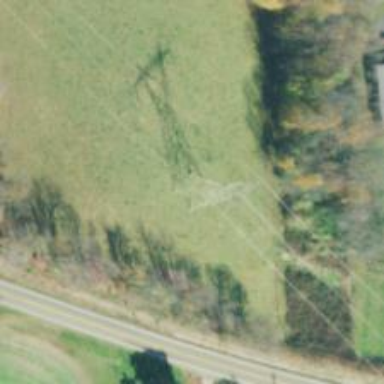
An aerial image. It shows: Lattice structure tower.